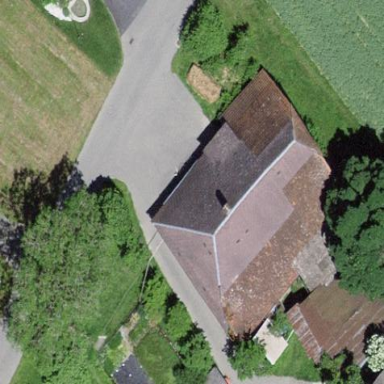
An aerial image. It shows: Farm building.